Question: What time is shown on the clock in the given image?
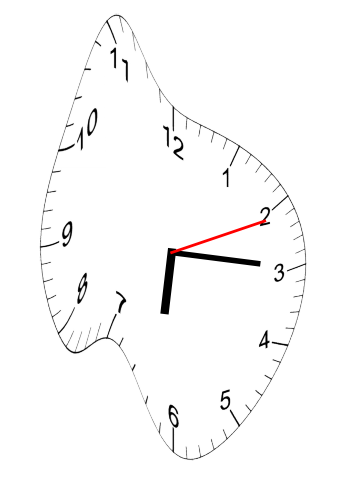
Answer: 06:15:11